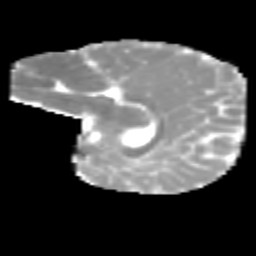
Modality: MD
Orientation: sagittal
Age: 8
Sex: female
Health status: healthy